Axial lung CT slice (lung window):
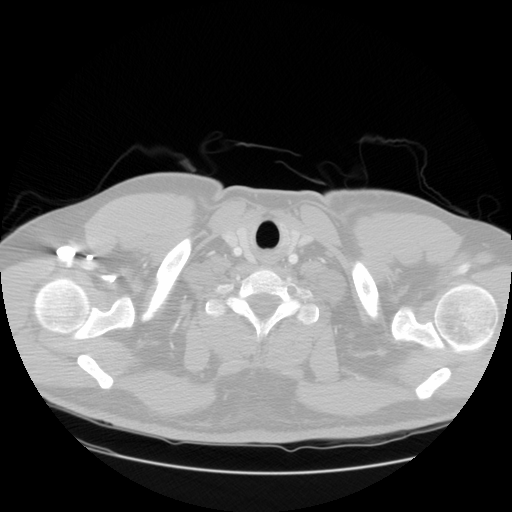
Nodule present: no